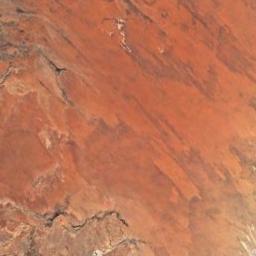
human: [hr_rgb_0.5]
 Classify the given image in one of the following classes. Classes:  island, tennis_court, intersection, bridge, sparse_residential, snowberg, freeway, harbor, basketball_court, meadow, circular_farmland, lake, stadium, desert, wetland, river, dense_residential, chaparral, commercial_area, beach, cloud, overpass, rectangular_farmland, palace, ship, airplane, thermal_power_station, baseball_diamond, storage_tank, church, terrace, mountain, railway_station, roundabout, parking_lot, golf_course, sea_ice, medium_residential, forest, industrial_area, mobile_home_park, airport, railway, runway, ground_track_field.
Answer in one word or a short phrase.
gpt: desert